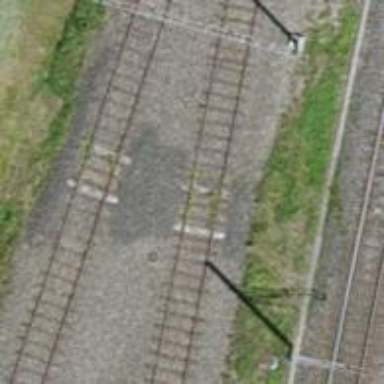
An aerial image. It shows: Railway spur track with electrified contact lines.